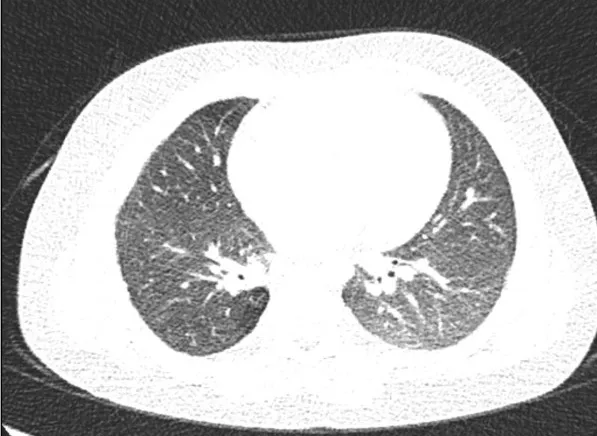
Thorax computerized tomography imaging which is not containing fungal lesions after surgery and posaconazole theraphy.
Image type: radiology (ct)